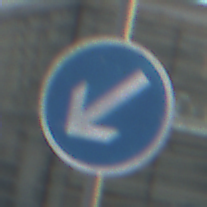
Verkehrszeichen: VorgeschriebeneVorbeifahrtLinks
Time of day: SunriseSunset
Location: Outdoor (Urban)
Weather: PartlyCloudy
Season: NotSpecified
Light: Natural